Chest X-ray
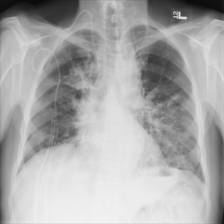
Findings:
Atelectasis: negative
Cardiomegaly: negative
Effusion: negative
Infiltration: positive
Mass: negative
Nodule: negative
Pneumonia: negative
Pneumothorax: negative
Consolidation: negative
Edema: negative
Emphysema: negative
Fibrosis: negative
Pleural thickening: negative
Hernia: negative